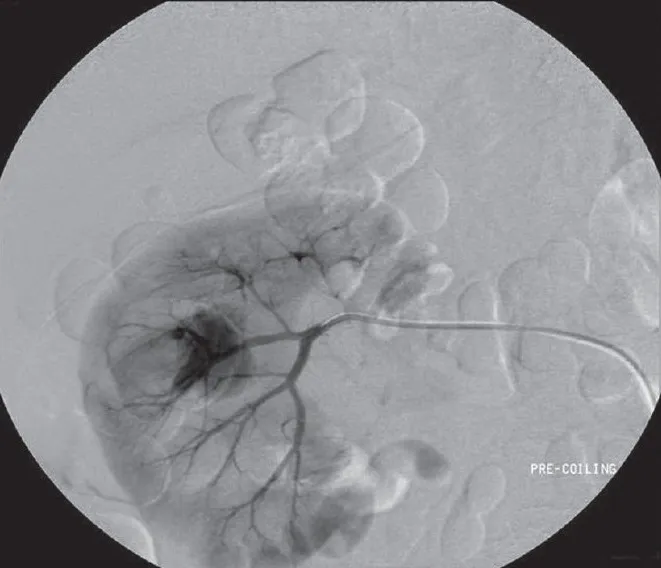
Renal angiogram confirming the ruptured artery.
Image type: radiology (x_ray)